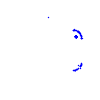
Particle: proton